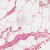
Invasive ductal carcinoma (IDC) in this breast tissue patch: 0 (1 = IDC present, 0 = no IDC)